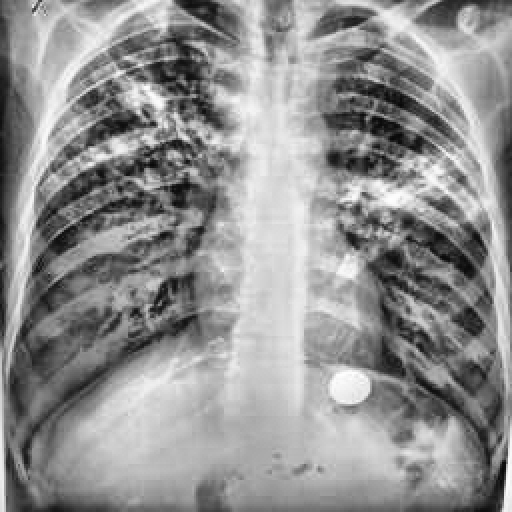
Finding: TUBERCULOSIS